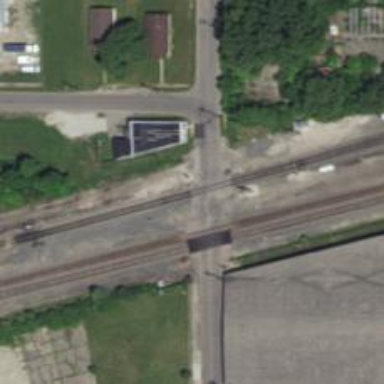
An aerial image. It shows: Crossing for the railway.